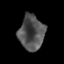
Tissue: prostate
Cell type: Epithelial cells
Senescence score: 0.2523
Nuclear area (px): 864
Mean DAPI intensity: 81.821